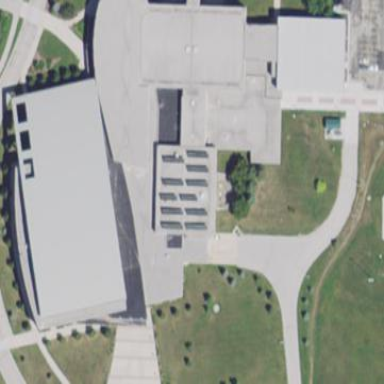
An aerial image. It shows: University building located within sports center.